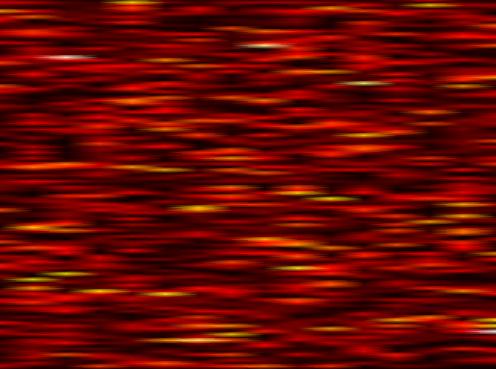
Label: FOFDM